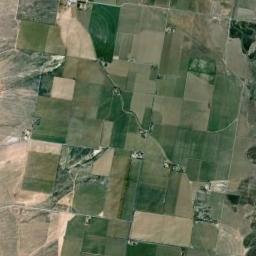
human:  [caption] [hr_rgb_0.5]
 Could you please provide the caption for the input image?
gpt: Lots of rectangular farmlands of different sizes are arranged in neat rows and lots of houses are surrounded by these farmlands .

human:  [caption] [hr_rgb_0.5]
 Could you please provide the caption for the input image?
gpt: There are some green and bare rectangular farmland .

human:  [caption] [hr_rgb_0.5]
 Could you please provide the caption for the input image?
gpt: Many neatly arranged green and khaki mixed rectangular farm fields .

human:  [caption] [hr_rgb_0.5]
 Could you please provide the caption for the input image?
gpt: There are many rectangular farmlands of different shades .

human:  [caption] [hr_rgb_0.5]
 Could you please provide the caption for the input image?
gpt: There are many green rectangular farmlands and some yellow ones .